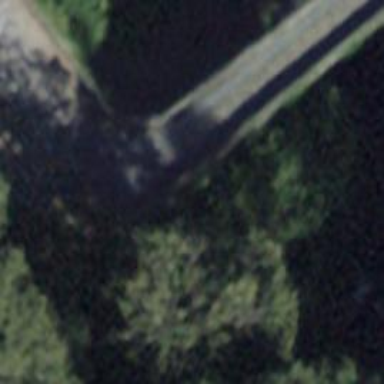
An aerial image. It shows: Service road on bridge with unhewn cobblestone surface.